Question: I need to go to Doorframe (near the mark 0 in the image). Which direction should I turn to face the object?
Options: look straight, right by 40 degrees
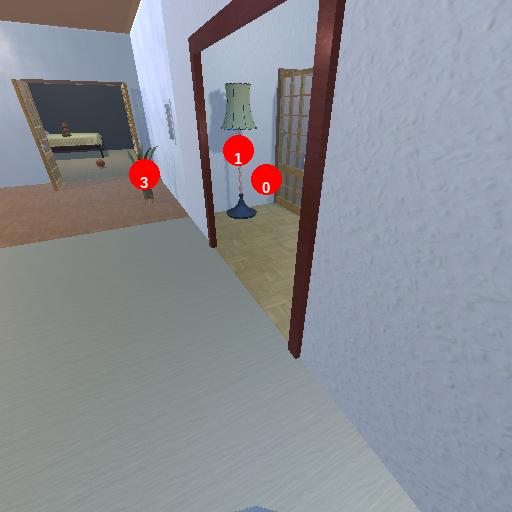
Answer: look straight